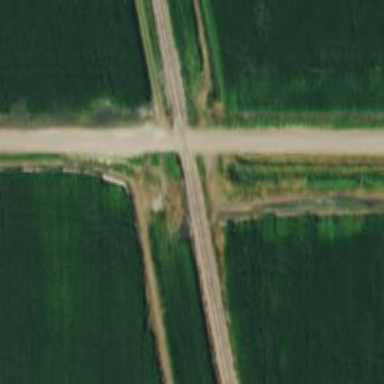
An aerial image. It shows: Railway level crossing.